Current action and preconditions to check: path_clear

Your task: For each precondition in the list above, predict whether it will hold at this action.

Consider the current scene as observed from the mobile robot's camera, and analyze the predicted future states of all dynamic agents (e.g., people, animals, vehicles, or any moving entities) within the NEXT SECOND.

IMPORTANT: Only answer "very likely" if you are absolutely certain—based on strong, clear evidence—that a dynamic agent will violate the precondition in the predicted future state. Do NOT answer "very likely" for unlikely, ambiguous, or low-probability risks.

Ask yourself for each precondition: Is there a high probability, with clear and convincing evidence, that the predicted future states of any dynamic agent will interfere with the predicted future state of the currently executing action within the NEXT SECOND, causing that precondition to fail?

Assess the risk level based on these predictions. Use "likely" or "very likely" if motions create a clear risk of interference.

Use "neutral" or "improbable" if agents are nearby but their predicted paths are clearly diverging or non-conflicting.

Failure Risk Categories: "very improbable", "improbable", "neutral", "likely", "very likely"

Answer Format: Output ONLY the probability_of_failure value from these categories: "very improbable", "improbable", "neutral", "likely", "very likely"

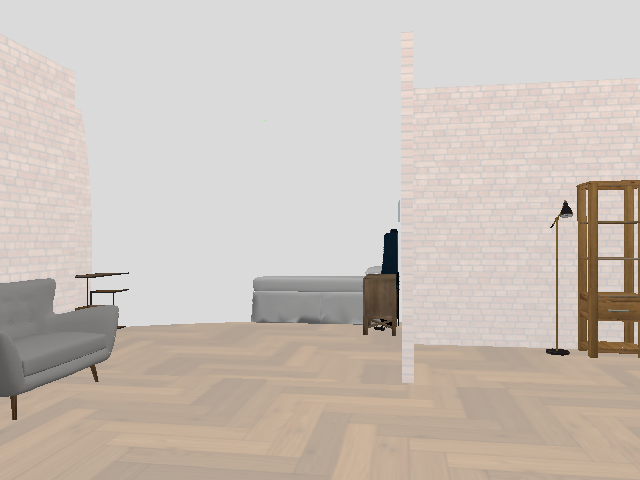

Answer: very improbable